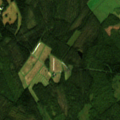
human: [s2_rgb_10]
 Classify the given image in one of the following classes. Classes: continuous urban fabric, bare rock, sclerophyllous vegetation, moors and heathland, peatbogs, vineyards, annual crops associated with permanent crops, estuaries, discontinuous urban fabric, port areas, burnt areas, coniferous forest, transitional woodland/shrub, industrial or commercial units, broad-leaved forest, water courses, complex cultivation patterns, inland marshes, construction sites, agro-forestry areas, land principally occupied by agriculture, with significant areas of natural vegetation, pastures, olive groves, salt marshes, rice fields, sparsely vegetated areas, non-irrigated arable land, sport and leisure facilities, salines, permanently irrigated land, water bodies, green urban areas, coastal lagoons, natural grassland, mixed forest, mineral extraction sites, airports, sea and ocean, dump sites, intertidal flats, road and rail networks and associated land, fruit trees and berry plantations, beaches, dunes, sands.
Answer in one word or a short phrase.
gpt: coniferous forest, mixed forest